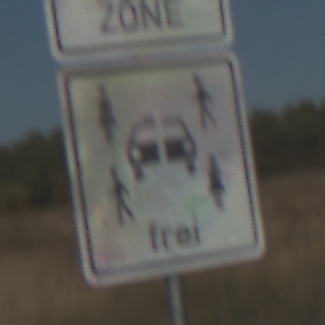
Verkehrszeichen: CarsharingfahrzeugeFrei
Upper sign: BeginnEingeschraenktesHalteverbotZone
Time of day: MorningAfternoon
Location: Outdoor (Nature)
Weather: Clear
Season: Autumn
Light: Natural